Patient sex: M
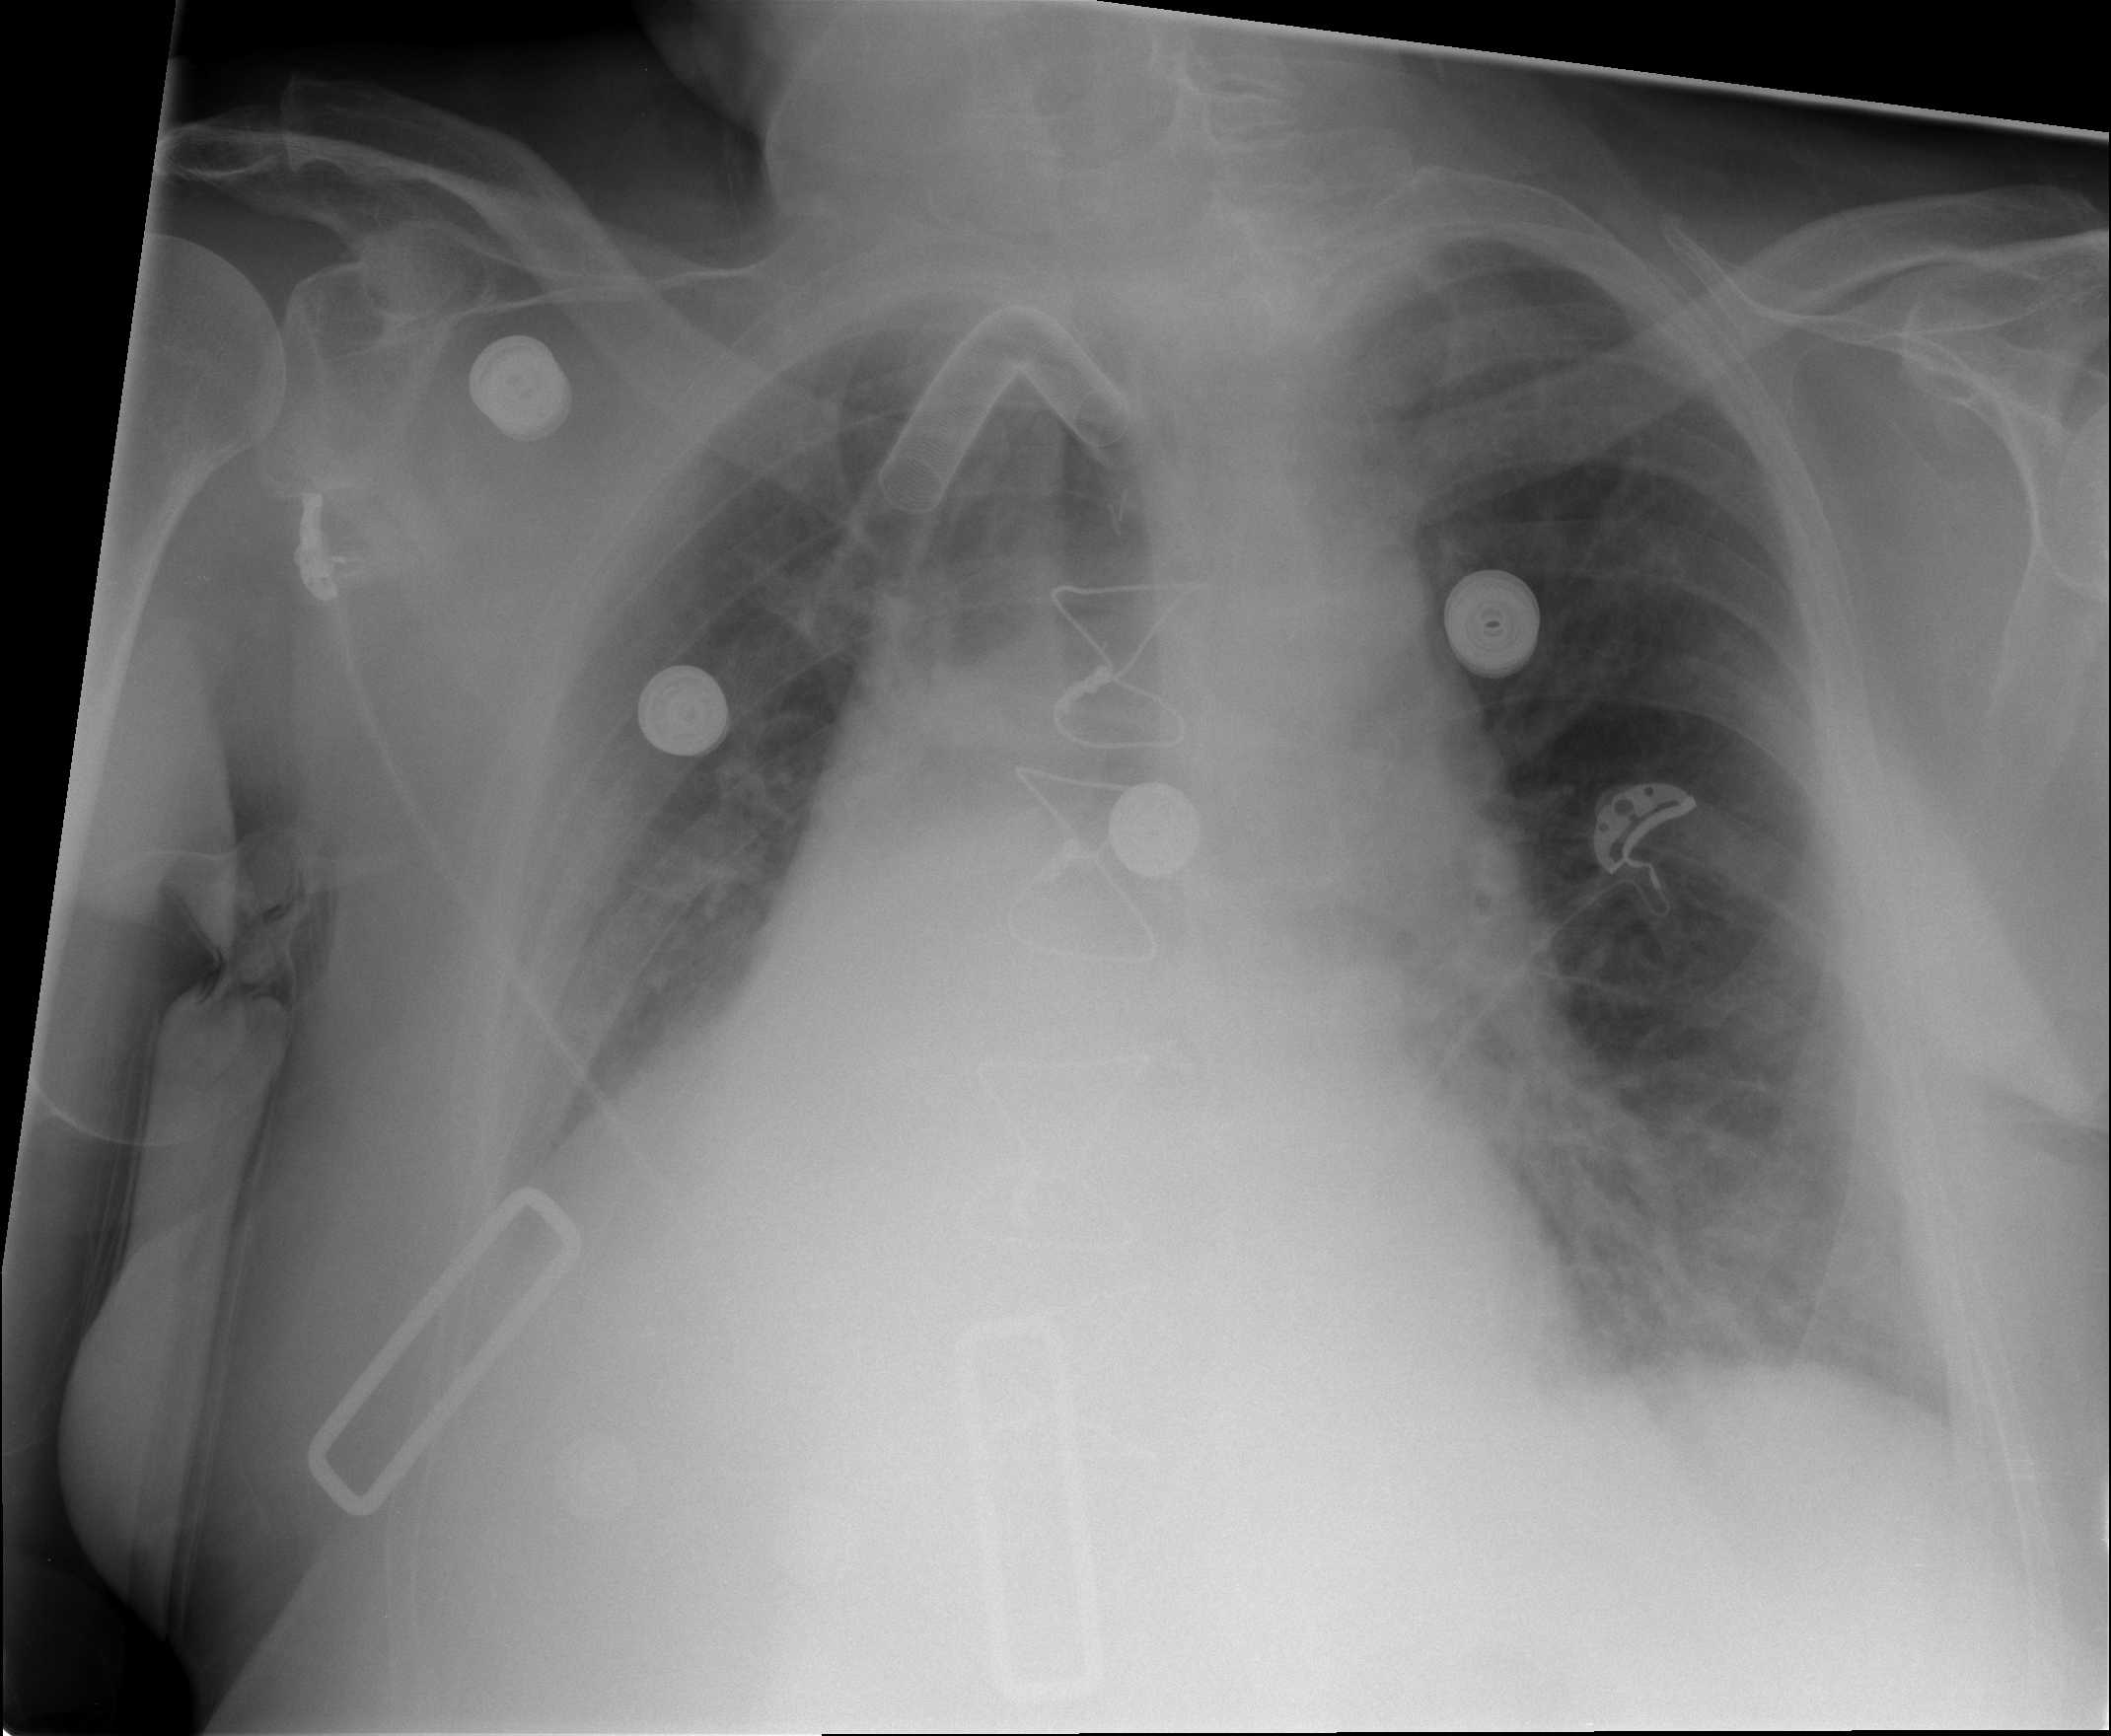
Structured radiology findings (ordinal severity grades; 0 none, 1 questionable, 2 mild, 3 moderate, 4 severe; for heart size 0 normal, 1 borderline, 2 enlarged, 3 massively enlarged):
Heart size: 2
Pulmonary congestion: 2
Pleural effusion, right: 2
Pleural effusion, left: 2
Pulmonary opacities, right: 1
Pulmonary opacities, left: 1
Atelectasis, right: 2
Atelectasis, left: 2